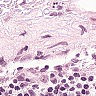
Metastatic tissue present: no